Interaction volume radius: 5 \u00c5
Interaction volume height: 10 \u00c5
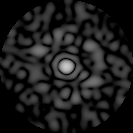
Disorder parameter: 0.8045